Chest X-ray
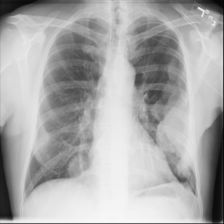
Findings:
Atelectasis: negative
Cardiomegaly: negative
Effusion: negative
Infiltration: negative
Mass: negative
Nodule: negative
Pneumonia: negative
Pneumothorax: negative
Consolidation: negative
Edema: negative
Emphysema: negative
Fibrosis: negative
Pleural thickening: negative
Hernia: negative